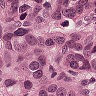
Metastatic tissue present: yes